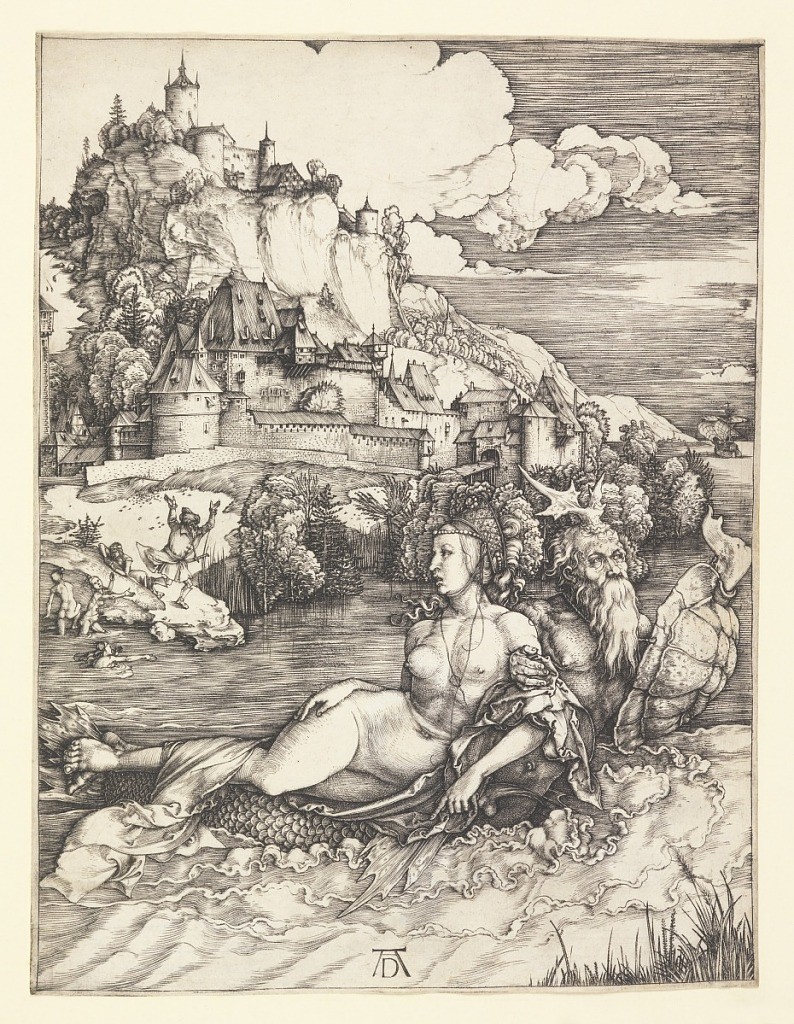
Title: The Sea Monster
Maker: Albrecht Dürer, German, 1471–1528
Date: ca. 1498
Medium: Engraving on laid paper
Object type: Print
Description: Set in a rocky landscape with a castle overlooking a bluff, a sea monster is seen in the foreground carrying off a nude woman on his back. Off the shore, left middle distance, three nude women frolic in the water, while two men are seen on the bank nearby, one trying to chase after the monster.